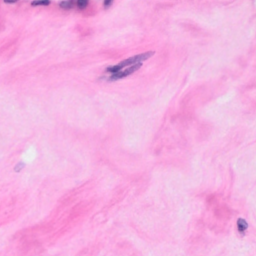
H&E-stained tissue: Breast